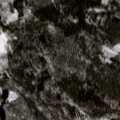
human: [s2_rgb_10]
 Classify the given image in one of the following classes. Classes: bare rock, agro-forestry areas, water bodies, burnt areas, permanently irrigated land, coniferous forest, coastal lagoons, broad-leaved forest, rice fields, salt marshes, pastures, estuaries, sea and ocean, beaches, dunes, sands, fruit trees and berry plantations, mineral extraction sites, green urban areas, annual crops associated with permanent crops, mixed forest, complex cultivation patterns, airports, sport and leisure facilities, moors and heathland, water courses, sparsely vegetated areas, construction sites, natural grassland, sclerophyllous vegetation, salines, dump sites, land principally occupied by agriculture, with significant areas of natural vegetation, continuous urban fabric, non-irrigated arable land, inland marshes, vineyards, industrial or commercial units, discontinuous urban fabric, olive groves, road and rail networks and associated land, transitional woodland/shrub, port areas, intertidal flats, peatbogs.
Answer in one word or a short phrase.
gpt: coniferous forest, mixed forest, transitional woodland/shrub